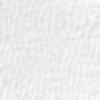
Label: no_change